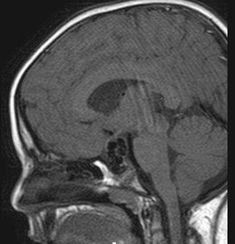
Label: notumor